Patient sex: M
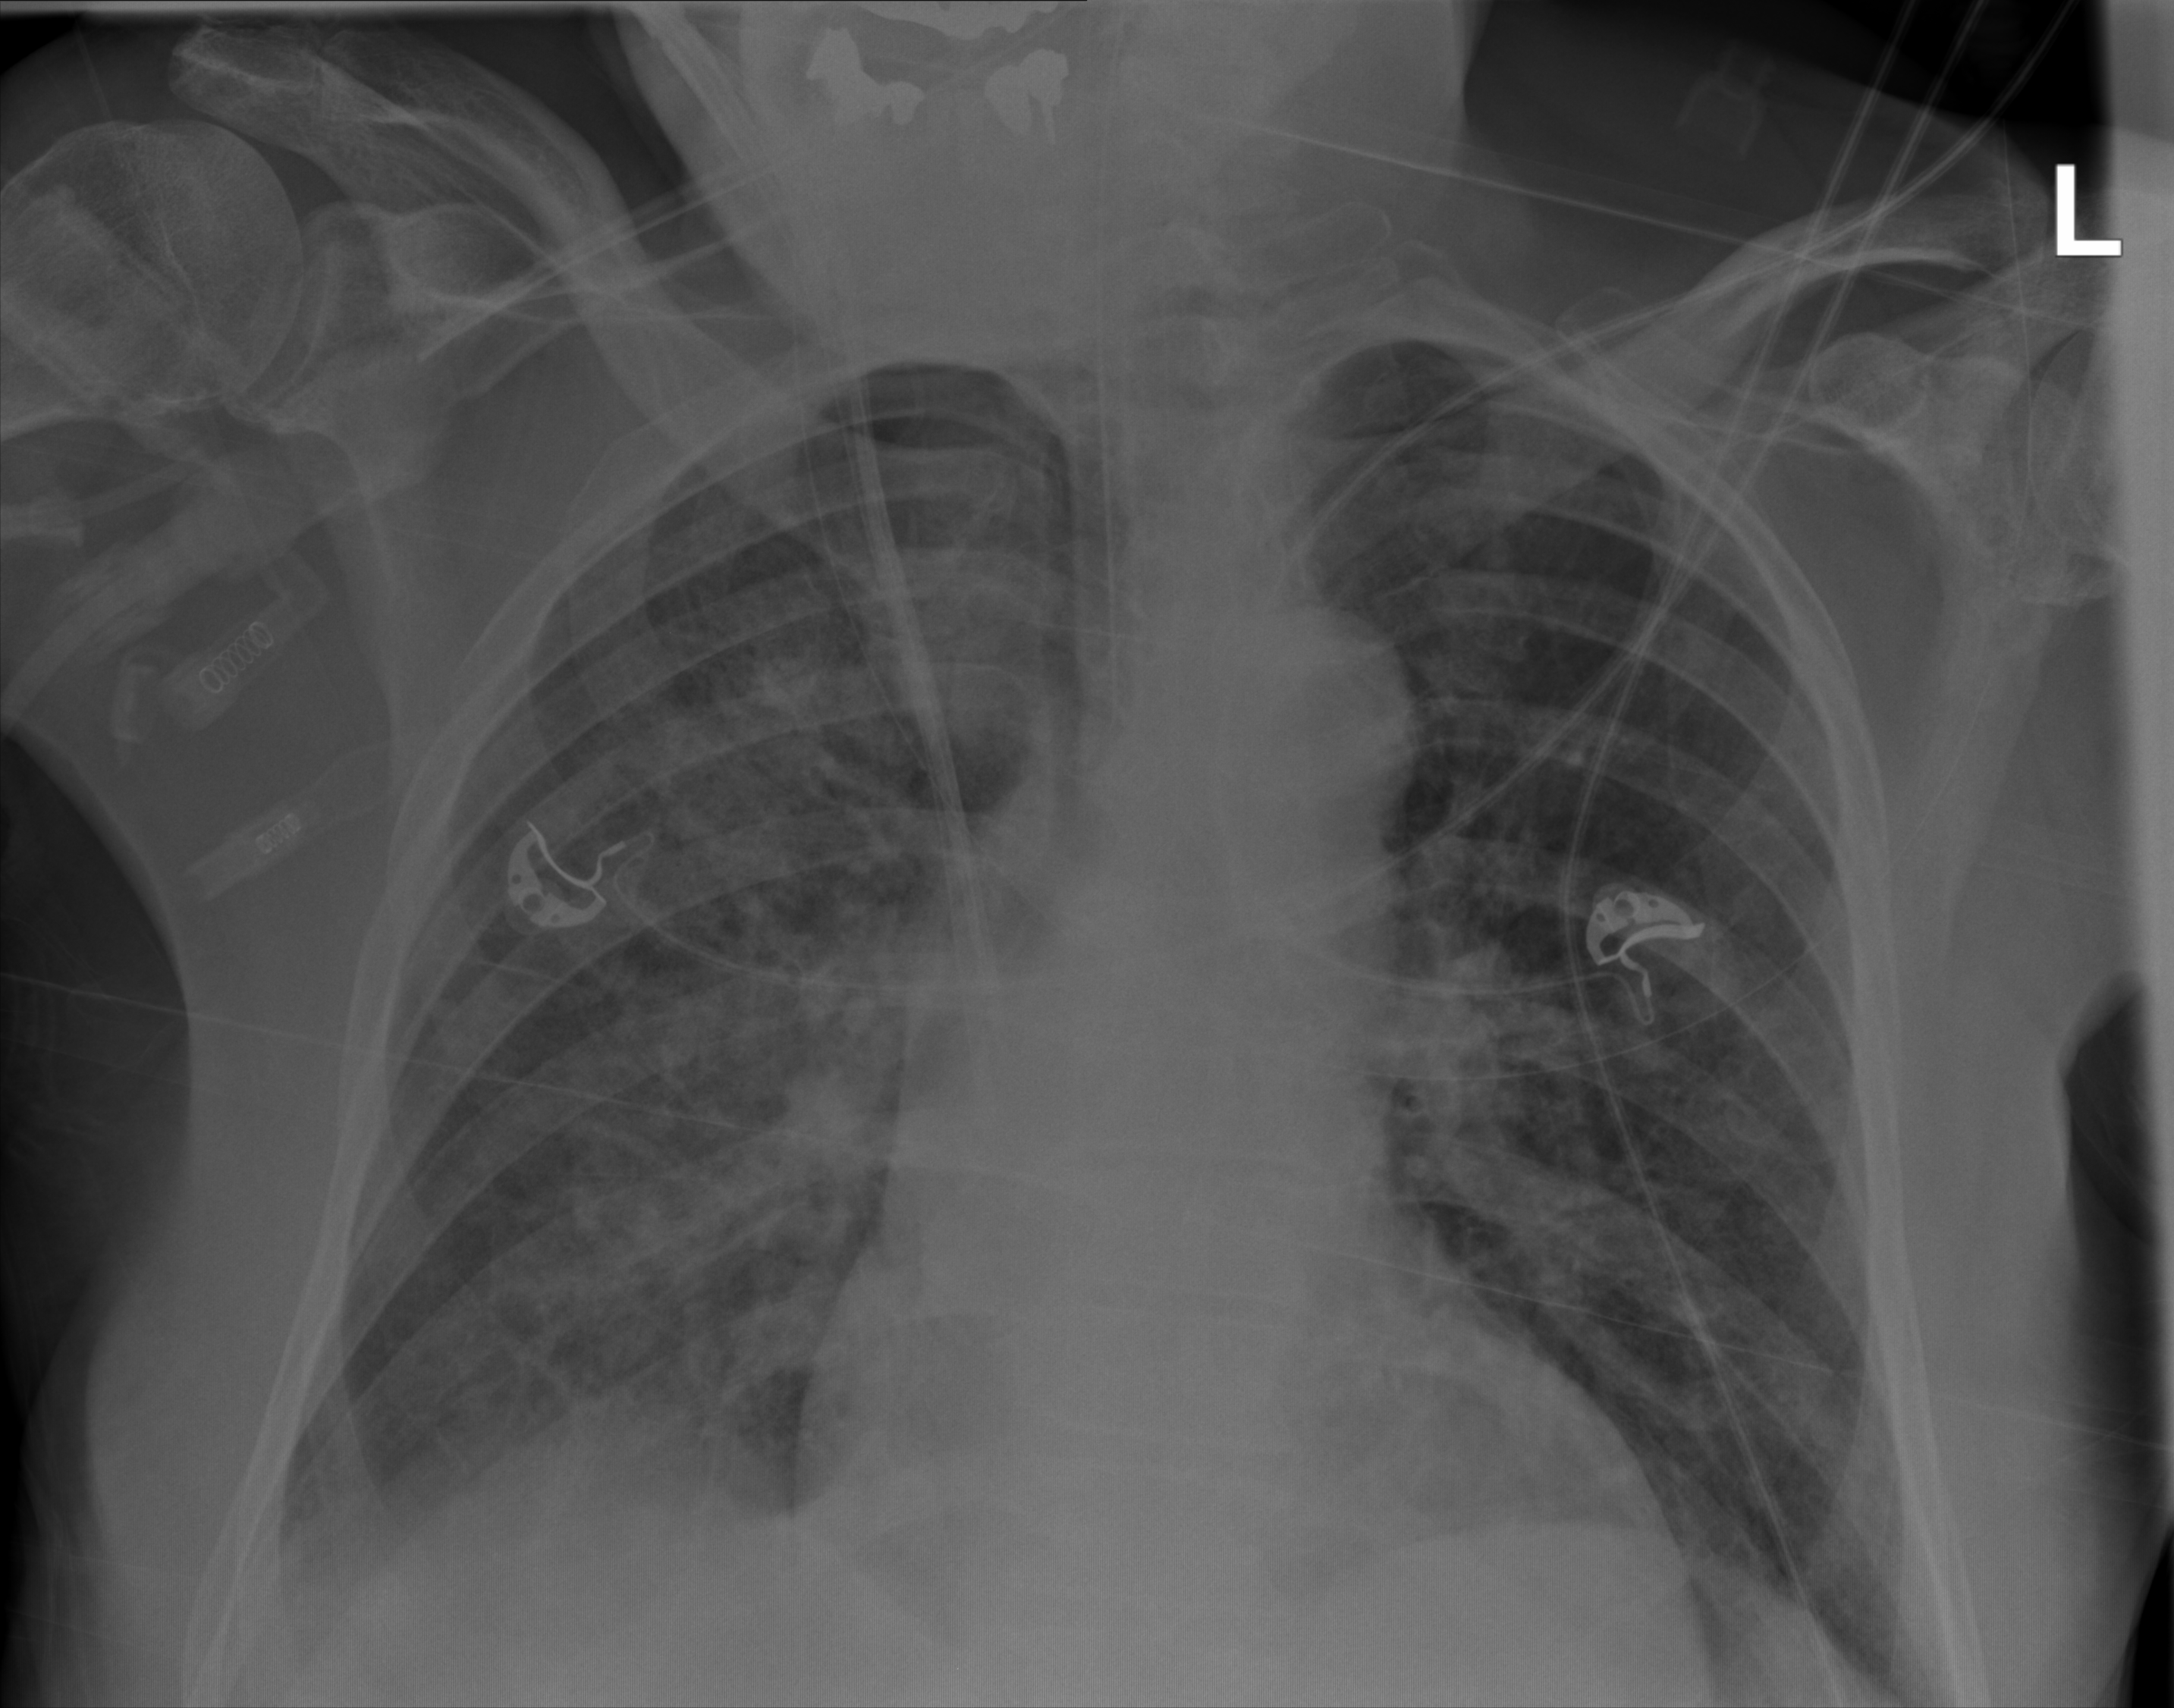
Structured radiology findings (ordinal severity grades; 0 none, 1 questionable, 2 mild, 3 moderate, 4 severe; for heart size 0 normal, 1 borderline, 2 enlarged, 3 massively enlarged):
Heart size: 1
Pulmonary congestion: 2
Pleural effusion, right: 2
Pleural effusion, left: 1
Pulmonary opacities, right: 3
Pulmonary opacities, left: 3
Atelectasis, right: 3
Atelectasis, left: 3